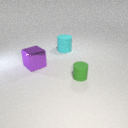
small green rubber cylinder to the right of large cyan rubber cylinder